Question: I wrote a simple Hello World program with the Ceylon Eclipse plugin:

Here is the source code, in case anybody wants to reproduce the issue quickly:
'''
shared void main() {
String omg = (process.arguments.first else "nothing");
print("You wrote ''omg'', you silly programmer!");
}
'''
Now, I can run this program just fine from within Eclipse. But how do I run it from the terminal?
I don't have the Ceylon command line tools installed, and I would prefer it to stay that way. When I give my program to other people, I don't want them having to install Ceylon either.
There seems to be only one class file:
'''
~/workspace/saloon $ find . -type f -name "*.class"
./.exploded/main_.class
'''
If I try to run that, I get:
'''
~/workspace/saloon/.exploded $ java main_
Exception in thread "main" java.lang.NoClassDefFoundError: ceylon/language/process_
at main_.main(main.ceylon)
Caused by: java.lang.ClassNotFoundException: ceylon.language.process_
at java.net.URLClassLoader$1.run(URLClassLoader.java:372)
at java.net.URLClassLoader$1.run(URLClassLoader.java:361)
at java.security.AccessController.doPrivileged(Native Method)
at java.net.URLClassLoader.findClass(URLClassLoader.java:360)
at java.lang.ClassLoader.loadClass(ClassLoader.java:424)
at sun.misc.Launcher$AppClassLoader.loadClass(Launcher.java:308)
at java.lang.ClassLoader.loadClass(ClassLoader.java:357)
... 1 more
'''
The Eclipse project does not seem to depend on any '.jar' files, only one '.car' file, but 'java' does not work with '.car' files. Running Scala Eclipse projects from the terminal is easy peasy by providing the appropriate '.jar' files.
So how do I run Ceylon Eclipse projects from the terminal via 'java'? Or is this impossible?
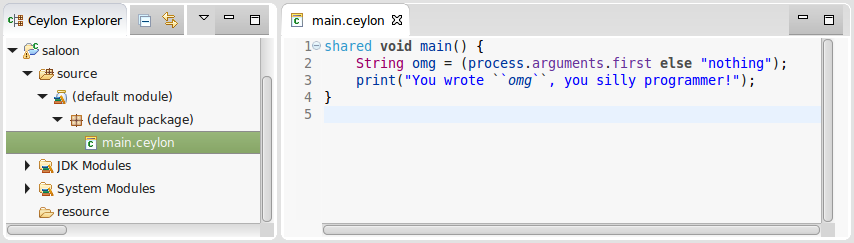
Answer: Well there are two possible answers depending on how much work you're willing to do.
My first answer would be: you can't, you need Ceylon installed. Because Ceylon is not just about a program with a nice new syntax running on the JVM. It's a platform, it has its own libraries and a module system that will download dependencies on-the-fly etc. For that to work you need more than just the compiled code.
After installing the CLI tools you'd run your program using : 'ceylon run <name-of-your-module>'
My second answer would be: if you really want to be able to run independent from the Ceylon platform and are willing to forgo the tools and the module system etc and are willing to go through the trouble of collecting the necessary dependencies and distribute them along with your program yourself then you can use the 'ceylon classpath <name-of-your-module>' command to get a list of all the dependencies your program is using.
You can then run it using the 'com.redhat.ceylon.compiler.java.runtime.Main' entry point.
A detailed explanation of that can be found here on the website: <URL>